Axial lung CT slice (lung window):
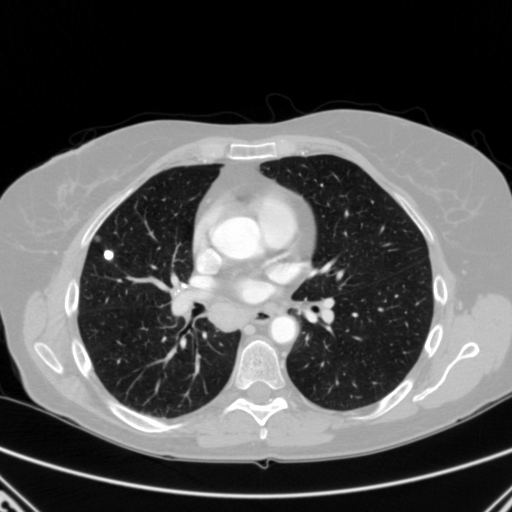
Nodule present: yes
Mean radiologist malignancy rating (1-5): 3.75